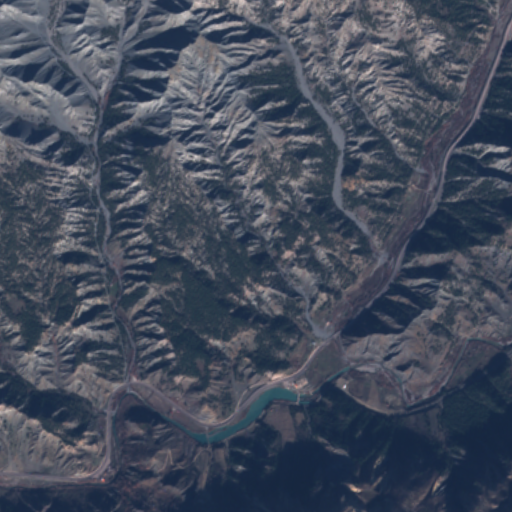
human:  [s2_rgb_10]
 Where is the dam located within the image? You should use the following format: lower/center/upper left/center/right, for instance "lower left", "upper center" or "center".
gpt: The dam is located in the lower center of the image.
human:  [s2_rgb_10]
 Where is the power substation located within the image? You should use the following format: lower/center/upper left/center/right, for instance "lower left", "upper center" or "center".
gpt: The power substation is located in the lower center of the image.
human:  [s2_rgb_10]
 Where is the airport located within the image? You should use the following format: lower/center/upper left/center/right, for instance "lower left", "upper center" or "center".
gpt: There is no airport in the image.